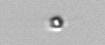
Label: nanoplankton_mix